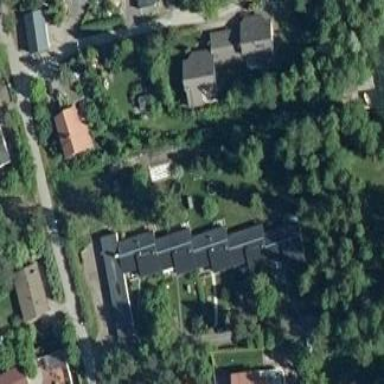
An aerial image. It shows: Terrace building.